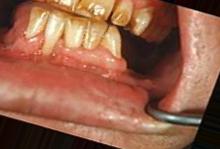
Condition: Tooth Discoloration